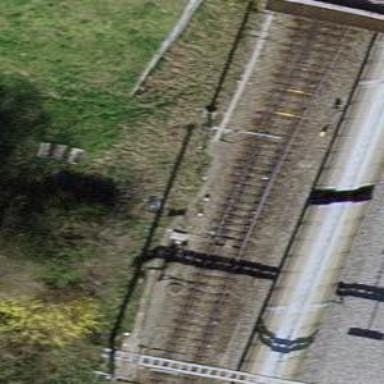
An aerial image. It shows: Railway switch.